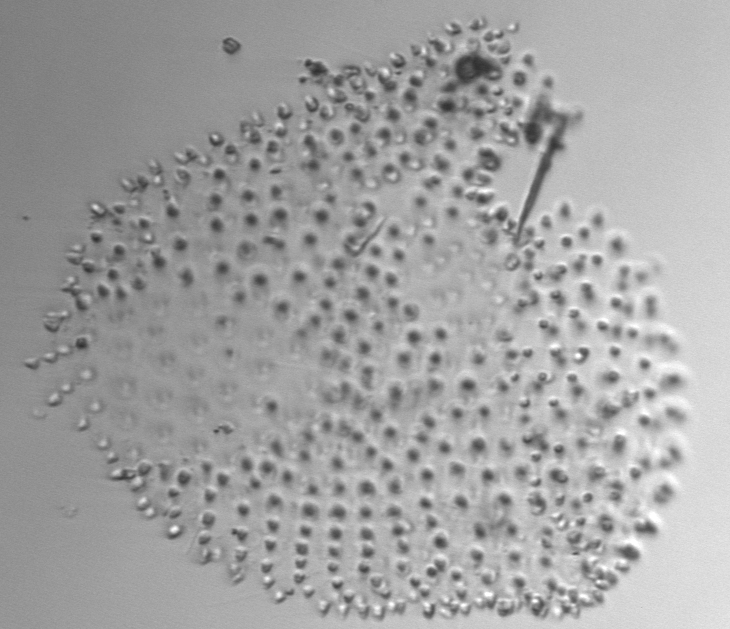
Label: Parvicorbicula_socialis